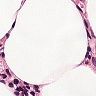
Metastatic tissue present: no